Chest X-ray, AP view. Patient: 48 years old, sex M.
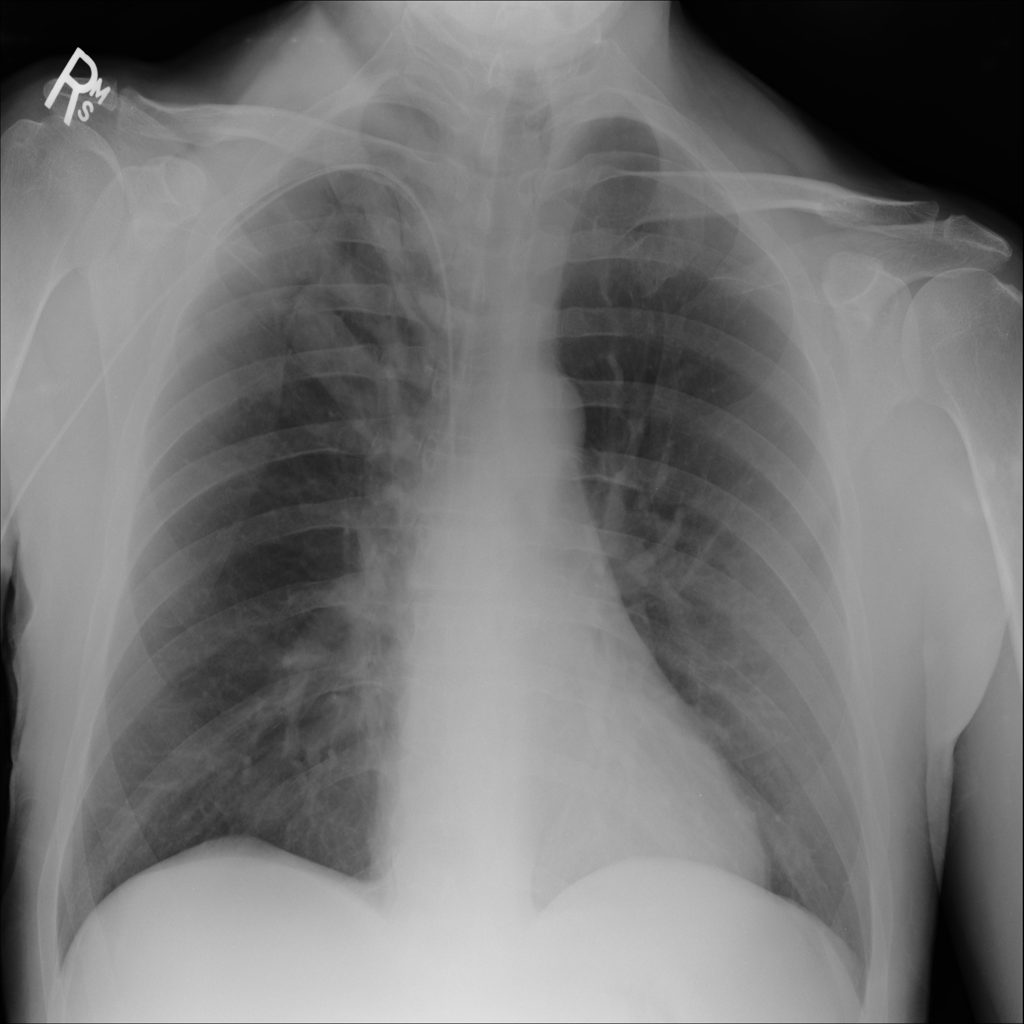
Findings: No Finding